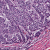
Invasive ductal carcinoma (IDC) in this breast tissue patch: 1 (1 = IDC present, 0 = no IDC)